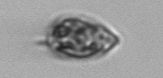
Label: Prorocentrum_triestinum